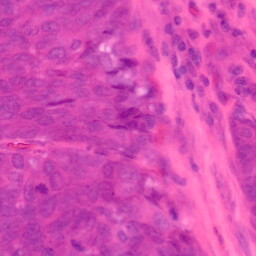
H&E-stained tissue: Colon